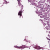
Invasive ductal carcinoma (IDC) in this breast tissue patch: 1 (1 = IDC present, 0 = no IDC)